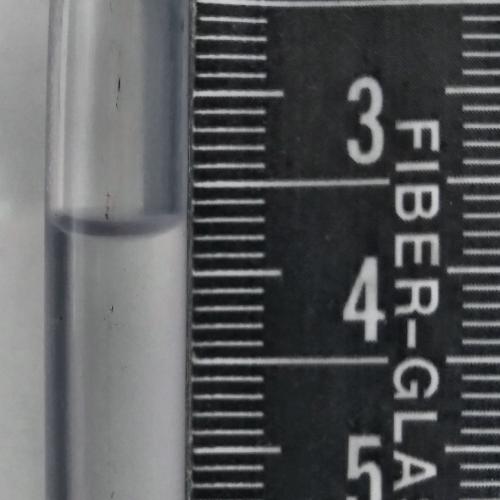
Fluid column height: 3.8 cm